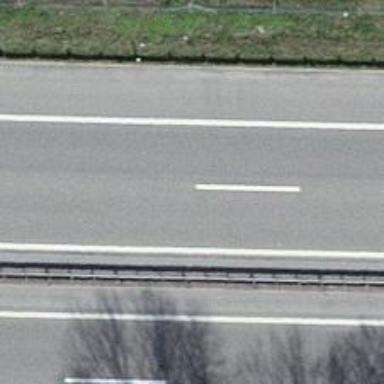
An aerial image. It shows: Asphalt motorway.